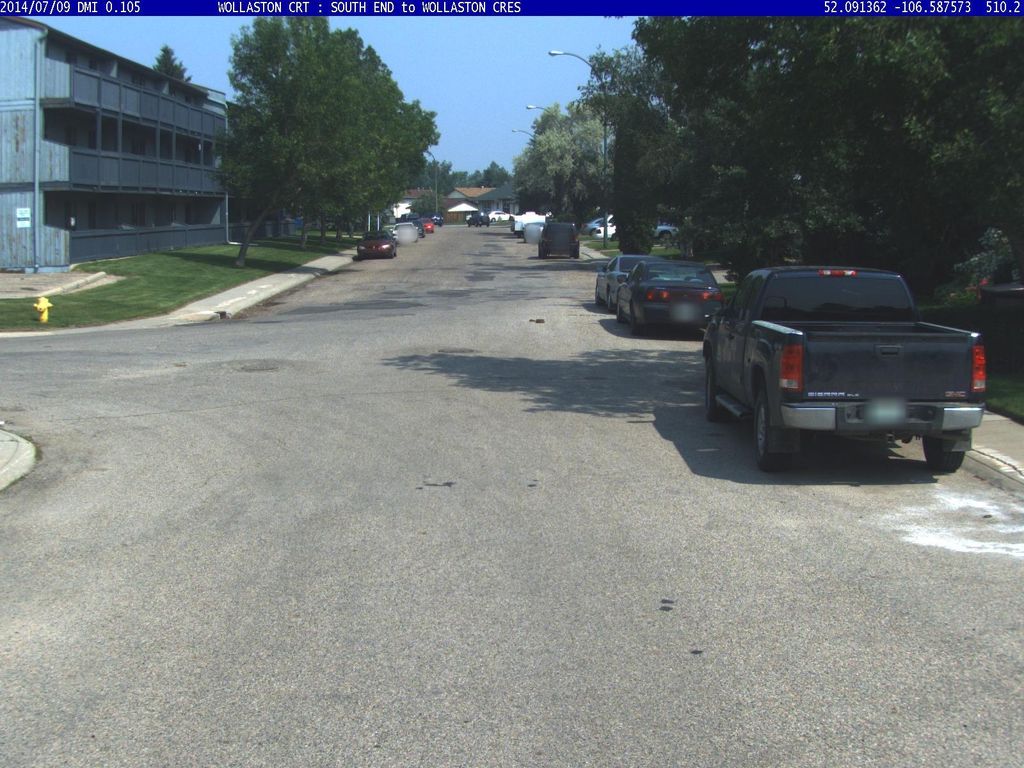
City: saskatoon